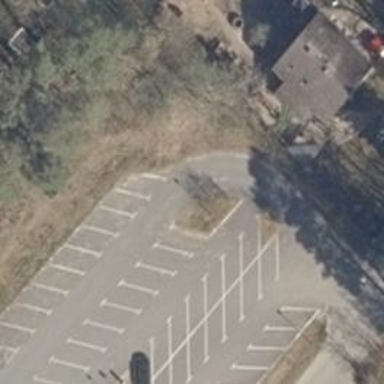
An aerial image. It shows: Road serving as parking aisle.